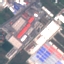
Land use / land cover: Industrial